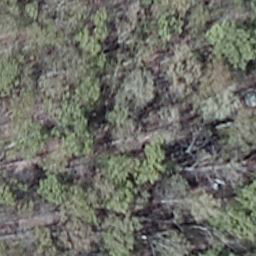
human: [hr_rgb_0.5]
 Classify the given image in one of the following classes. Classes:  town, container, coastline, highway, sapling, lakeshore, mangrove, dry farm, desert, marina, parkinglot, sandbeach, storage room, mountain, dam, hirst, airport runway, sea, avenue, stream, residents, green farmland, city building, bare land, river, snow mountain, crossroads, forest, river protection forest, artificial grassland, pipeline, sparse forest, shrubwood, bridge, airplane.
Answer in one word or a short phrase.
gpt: shrubwood